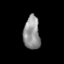
Tissue: prostate
Cell type: T cells
Senescence score: 0.1982
Nuclear area (px): 537
Mean DAPI intensity: 145.082